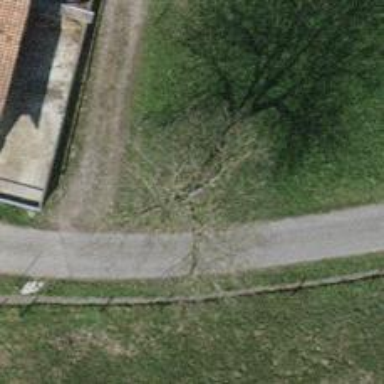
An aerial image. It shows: Single tag "natural: tree."